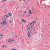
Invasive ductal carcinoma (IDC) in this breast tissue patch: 0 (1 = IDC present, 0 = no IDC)